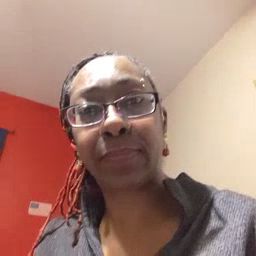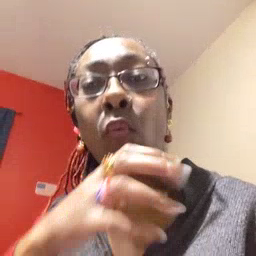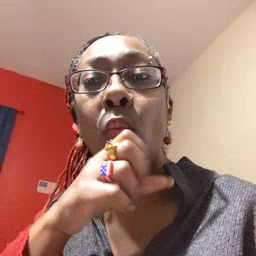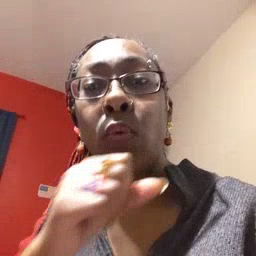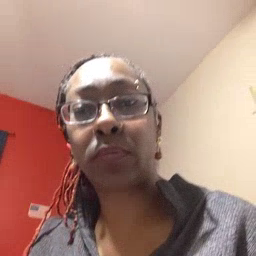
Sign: orange